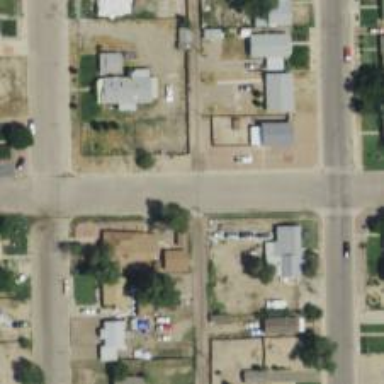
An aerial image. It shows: Alley classified as service road.